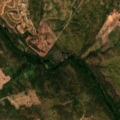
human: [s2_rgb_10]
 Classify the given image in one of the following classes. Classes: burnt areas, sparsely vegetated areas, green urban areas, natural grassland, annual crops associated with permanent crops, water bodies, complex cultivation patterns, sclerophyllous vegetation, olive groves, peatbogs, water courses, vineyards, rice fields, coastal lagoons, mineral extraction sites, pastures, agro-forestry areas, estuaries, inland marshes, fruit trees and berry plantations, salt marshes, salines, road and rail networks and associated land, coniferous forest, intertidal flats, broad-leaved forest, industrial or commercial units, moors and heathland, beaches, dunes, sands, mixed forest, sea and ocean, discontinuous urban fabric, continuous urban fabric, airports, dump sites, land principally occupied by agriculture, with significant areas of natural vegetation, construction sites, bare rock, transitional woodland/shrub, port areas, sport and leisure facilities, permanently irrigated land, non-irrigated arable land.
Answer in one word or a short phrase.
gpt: continuous urban fabric